Question: I'm trying to place two 'Fragments' next to each other, but I can't get rid of a space between the 'ActionBar' and my application contents :

Here is my 'XML'
'''
<?xml version="1.0" encoding="utf-8"?>
<LinearLayout xmlns:android="http://schemas.android.com/apk/res/android"
xmlns:tools="http://schemas.android.com/tools"
xmlns:app="http://schemas.android.com/apk/res-auto"
android:orientation="horizontal" android:layout_width="match_parent"
android:fitsSystemWindows="true"
android:layout_height="match_parent"
android:clipChildren="false"
android:clipToPadding="false"
android:elevation="0dp"
app:layout_behavior="@string/appbar_scrolling_view_behavior"
tools:context="com.tce.manager.MainActivity"
tools:showIn="@layout/app_bar_main">
<fragment
android:layout_width="match_parent"
android:layout_height="match_parent"
android:elevation="2dp"
android:name="com.tce.manager.DeviceListFragment"
android:layout_weight="3"
android:id="@+id/fragment_device_list" />
<FrameLayout
android:background="@android:color/darker_gray"
android:elevation="0dp"
android:layout_width="match_parent"
android:layout_height="match_parent"
android:layout_weight="2" />
</LinearLayout>
'''
I already tried to change 'margins' and 'padding' for the Toolbar and 'AppBarLayout'
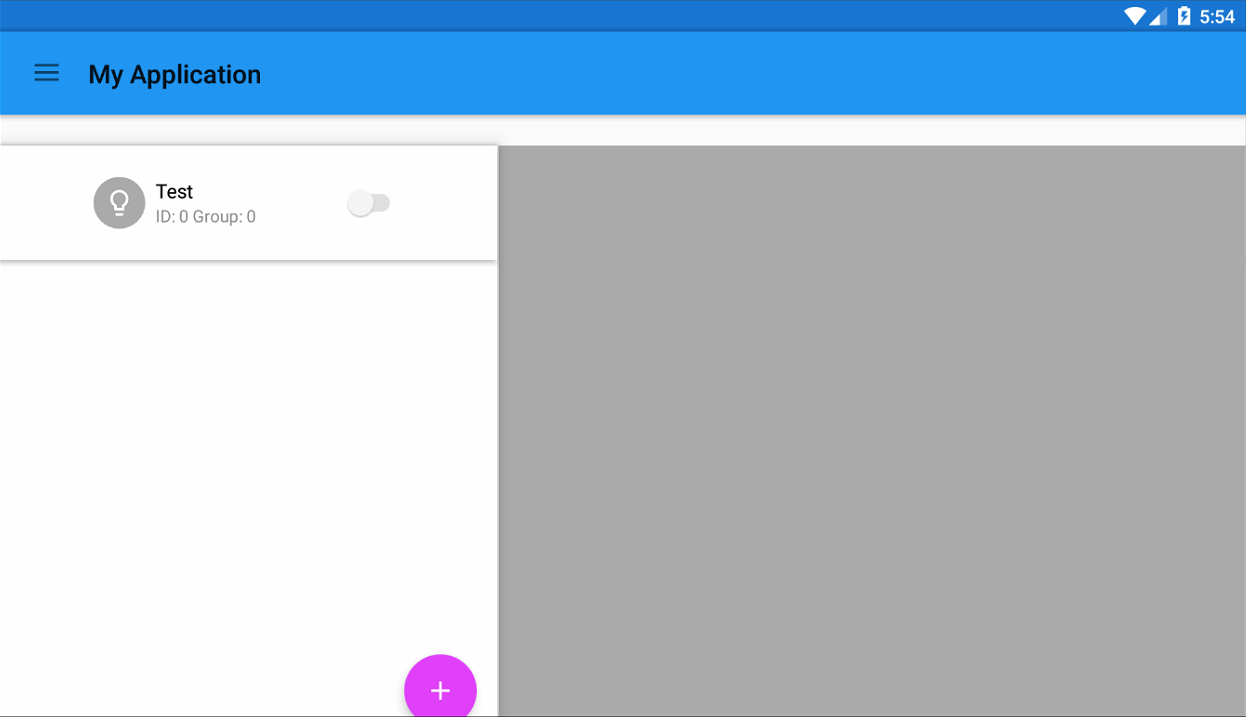
Answer: Remove 'android:fitsSystemWindows="true"'
> If it's set to true, then it adjusts the padding of this view to leave space for the system windows.